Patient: sex F, age 63
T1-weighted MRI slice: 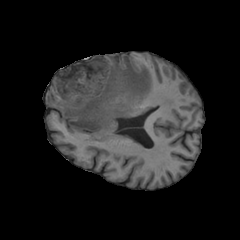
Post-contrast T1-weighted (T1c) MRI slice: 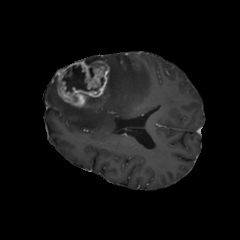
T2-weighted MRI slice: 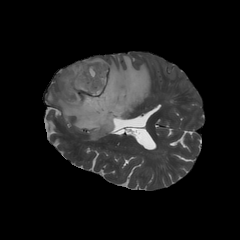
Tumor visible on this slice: yes
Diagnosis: Glioblastoma, IDH-wildtype
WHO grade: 4